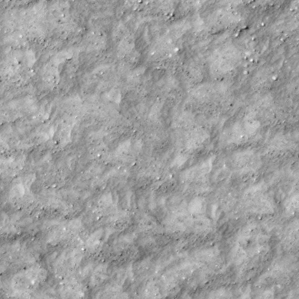
Label: non_frost